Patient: sex M, age 74
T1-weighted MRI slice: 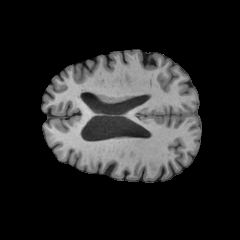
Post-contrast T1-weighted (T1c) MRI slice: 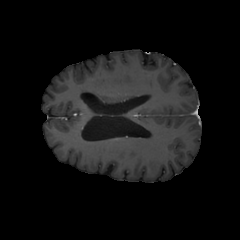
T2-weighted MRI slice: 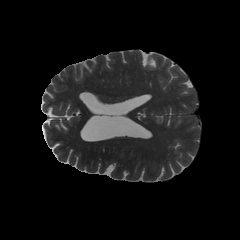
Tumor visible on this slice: no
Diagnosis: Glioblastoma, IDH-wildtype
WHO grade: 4